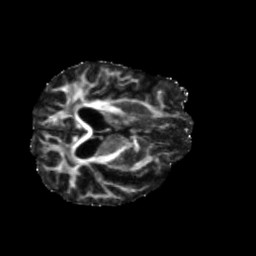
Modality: FA
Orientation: axial
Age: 43
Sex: male
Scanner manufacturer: siemens
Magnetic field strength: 3 T
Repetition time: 5.47 s
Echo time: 0.0854 s